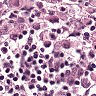
Metastatic tissue present: yes